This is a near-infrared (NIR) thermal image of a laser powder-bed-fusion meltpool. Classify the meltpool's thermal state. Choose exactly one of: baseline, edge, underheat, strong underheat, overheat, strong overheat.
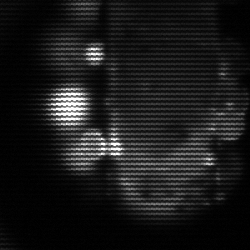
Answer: strong underheat